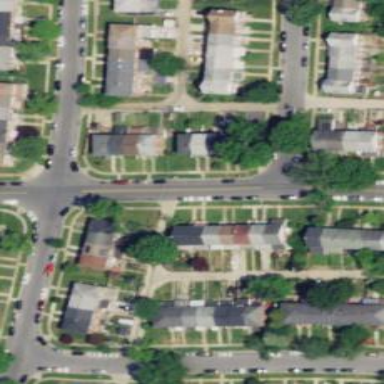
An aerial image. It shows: Neighborhood.